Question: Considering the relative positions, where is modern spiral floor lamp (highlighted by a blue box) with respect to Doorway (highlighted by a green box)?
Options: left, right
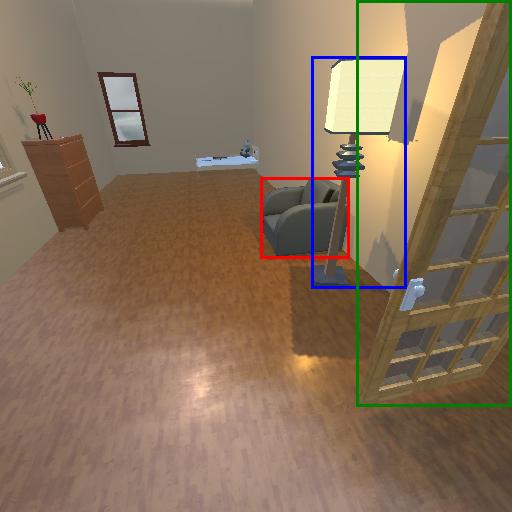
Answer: left